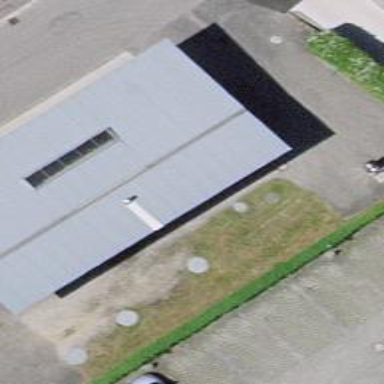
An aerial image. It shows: Car wash facility.